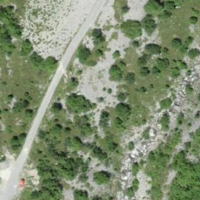
EUNIS habitat code: 23
Species observed at this site:
Vincetoxicum hirundinaria